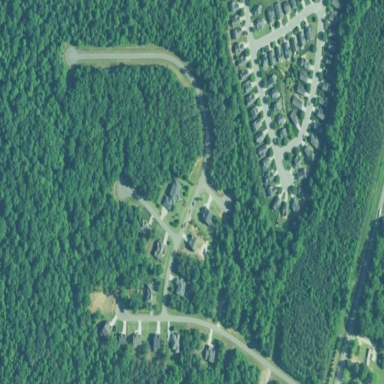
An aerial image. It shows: Residential area within neighborhood.